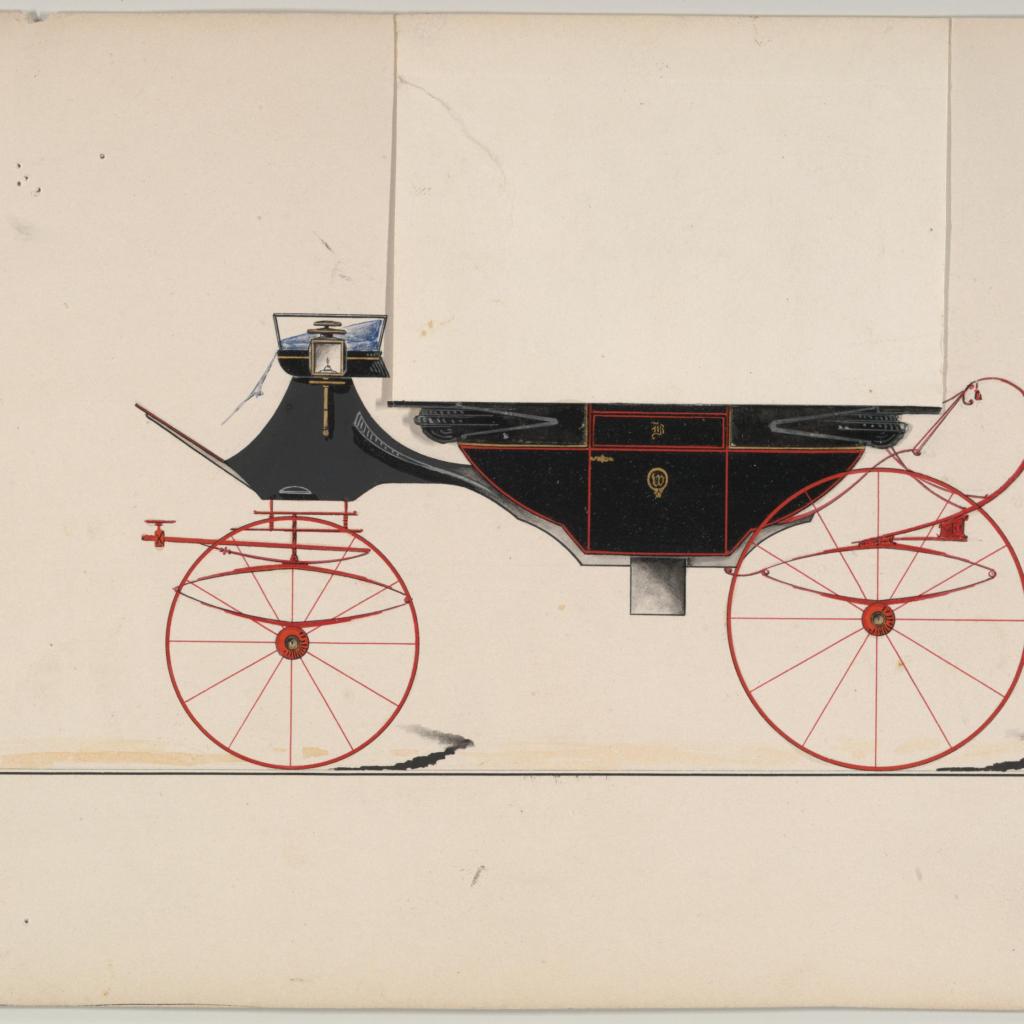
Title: Design for Landau, no. 809
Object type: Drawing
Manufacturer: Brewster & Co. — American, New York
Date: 1850–70
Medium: Pen and black ink, watercolor and gouache with gum arabic and metallic ink
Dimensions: sheet: 6 9/16 x 8 13/16 in. (16.7 x 22.4 cm)
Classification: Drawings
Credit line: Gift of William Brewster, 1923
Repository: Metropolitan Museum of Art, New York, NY